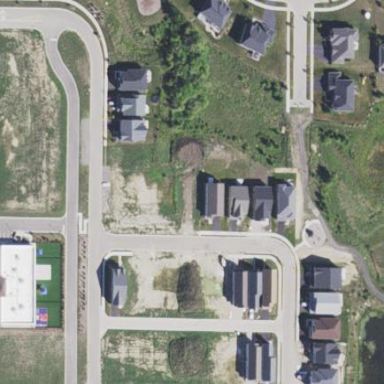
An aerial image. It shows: Single-family residential area within subdivision.